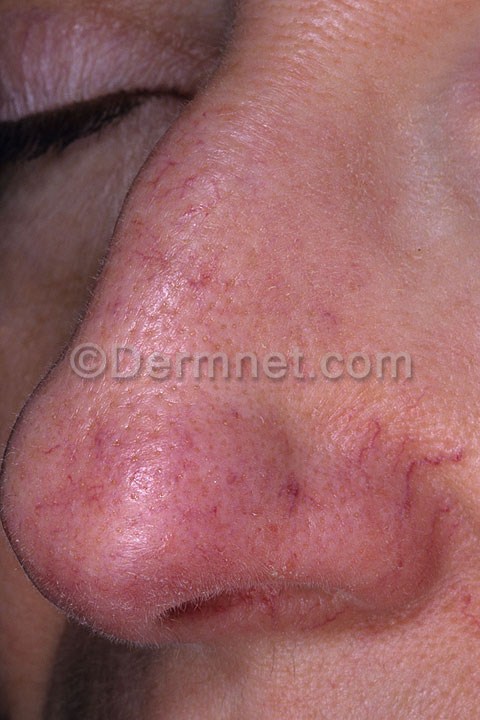
Disease: Acne and Rosacea Photos